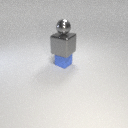
large gray metal cube below small gray metal sphere